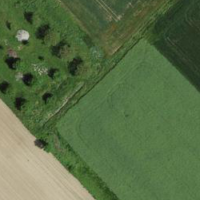
EUNIS habitat code: 52
Species observed at this site:
Corvus corone
Oenanthe oenanthe
Emberiza citrinella
Dendrocopos major
Emberiza cirlus
Buteo buteo
Sylvia atricapilla
Luscinia megarhynchos
Larus michahellis
Alauda arvensis
Phoenicurus ochruros
Garrulus glandarius
Columba livia
Saxicola rubicola
Tichodroma muraria
Falco tinnunculus
Cyanistes caeruleus
Riparia riparia
Anas platyrhynchos
Linaria cannabina
Sturnus vulgaris
Corvus frugilegus
Phasianus colchicus
Passer domesticus
Emberiza hortulana
Carduelis carduelis
Columba palumbus
Turdus merula
Parus major
Hirundo rustica
Motacilla alba